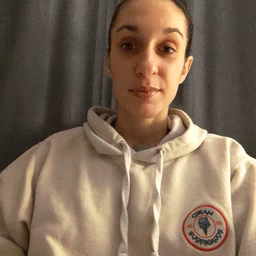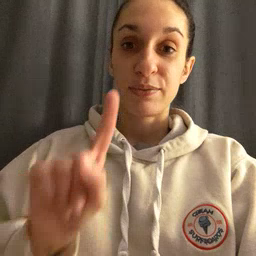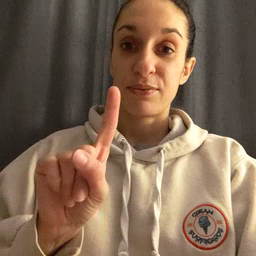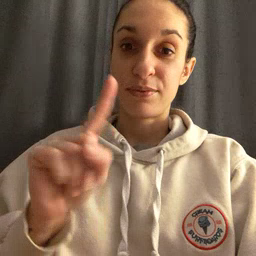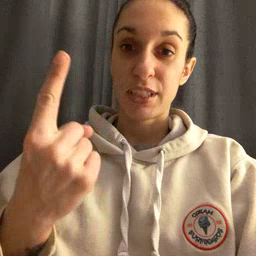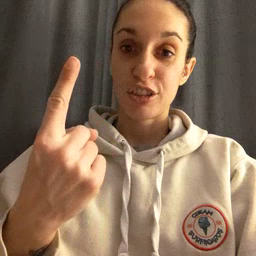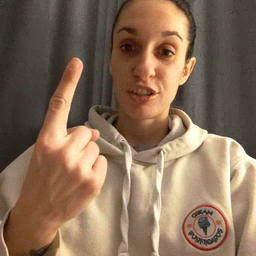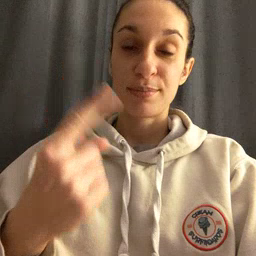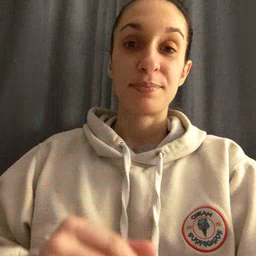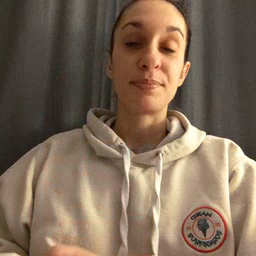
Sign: first